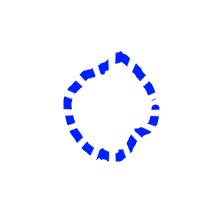
Shape: circle